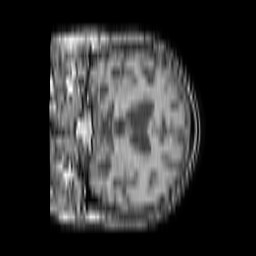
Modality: T1w
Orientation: coronal
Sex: female
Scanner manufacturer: philips
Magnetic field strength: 1.5 T
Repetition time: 0.1825 s
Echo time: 0.001806 s